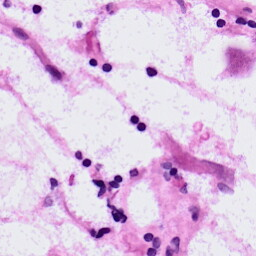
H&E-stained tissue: LymphNode